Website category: auto
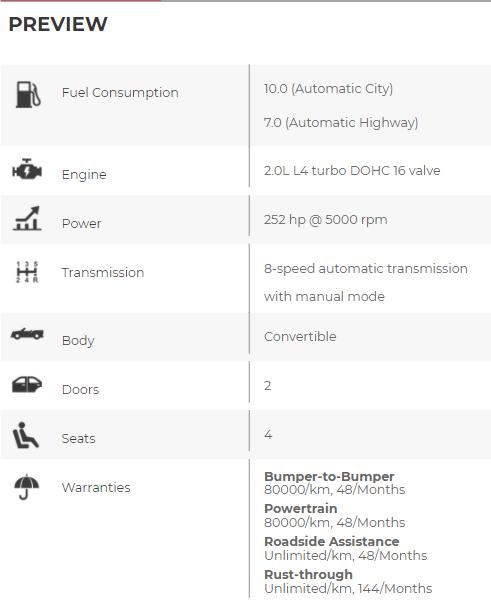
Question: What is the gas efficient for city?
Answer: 10.0 (Automatic City)

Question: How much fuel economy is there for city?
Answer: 10.0 (Automatic City)

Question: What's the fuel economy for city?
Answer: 10.0 (Automatic City)

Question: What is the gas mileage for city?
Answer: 10.0 (Automatic City)

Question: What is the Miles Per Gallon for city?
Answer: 10.0 (Automatic City)

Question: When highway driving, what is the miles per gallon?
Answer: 7.0 (Automatic Highway)

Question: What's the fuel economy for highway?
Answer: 7.0 (Automatic Highway)

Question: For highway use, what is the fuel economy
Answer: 7.0 (Automatic Highway)

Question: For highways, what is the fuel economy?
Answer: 7.0 (Automatic Highway)

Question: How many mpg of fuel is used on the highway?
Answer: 7.0 (Automatic Highway)

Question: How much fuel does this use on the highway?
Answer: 7.0 (Automatic Highway)

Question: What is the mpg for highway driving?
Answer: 7.0 (Automatic Highway)

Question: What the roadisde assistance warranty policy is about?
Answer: Unlimited/km, 48/Months

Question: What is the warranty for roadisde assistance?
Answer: Unlimited/km, 48/Months

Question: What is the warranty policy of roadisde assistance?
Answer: Unlimited/km, 48/Months

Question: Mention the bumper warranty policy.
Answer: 80000/km, 48/Months

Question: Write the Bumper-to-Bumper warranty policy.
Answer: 80000/km, 48/Months

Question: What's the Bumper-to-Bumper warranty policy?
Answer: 80000/km, 48/Months

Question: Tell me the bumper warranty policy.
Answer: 80000/km, 48/Months

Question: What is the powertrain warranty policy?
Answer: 80000/km, 48/Months

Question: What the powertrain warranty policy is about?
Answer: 80000/km, 48/Months

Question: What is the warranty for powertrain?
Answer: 80000/km, 48/Months